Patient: sex M, age 54
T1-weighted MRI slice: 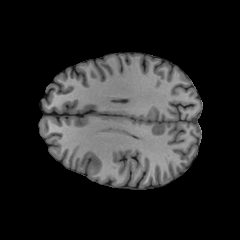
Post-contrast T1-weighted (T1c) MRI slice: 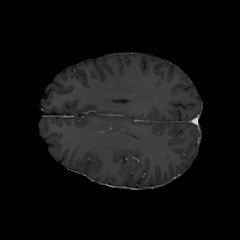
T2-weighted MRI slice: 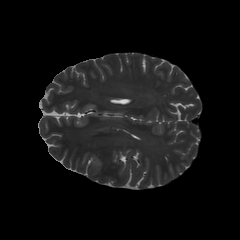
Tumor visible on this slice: no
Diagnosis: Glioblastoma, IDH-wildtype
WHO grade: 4